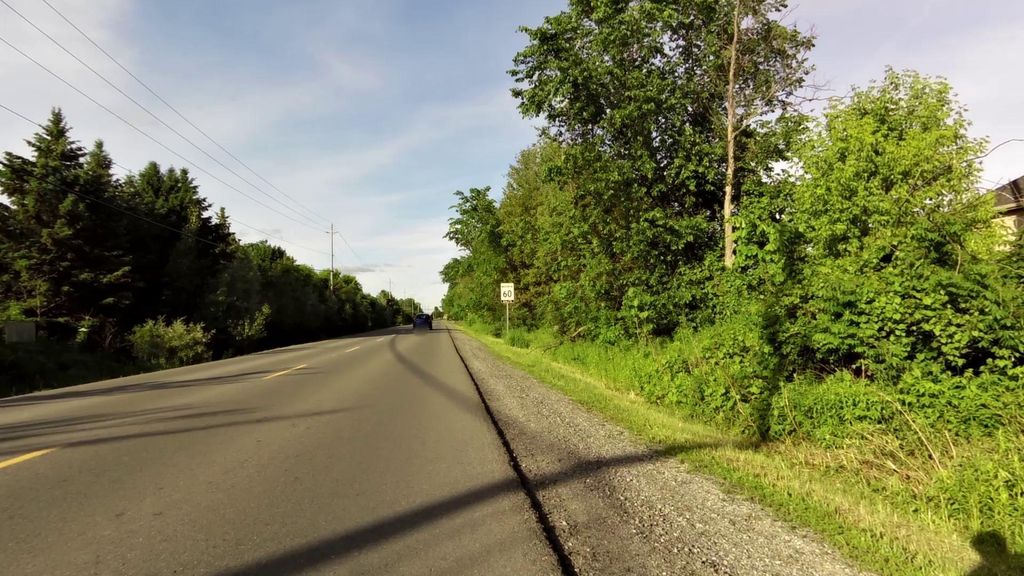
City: ottawa-gatineau